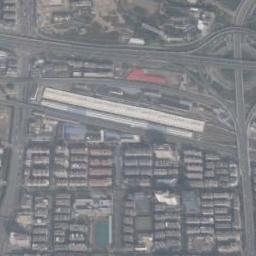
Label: railway_station